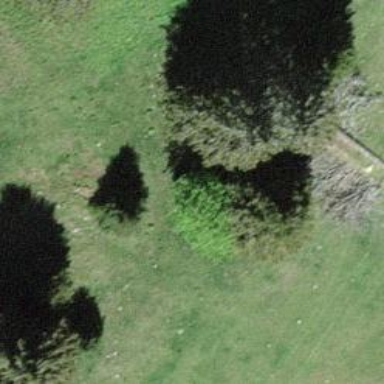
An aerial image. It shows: Needle-leaved tree in nature.